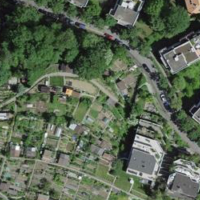
EUNIS habitat code: 53
Species observed at this site:
Bellis perennis
Dactylis glomerata